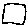
Label: square